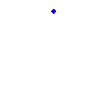
Particle: proton